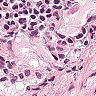
Metastatic tissue present: no